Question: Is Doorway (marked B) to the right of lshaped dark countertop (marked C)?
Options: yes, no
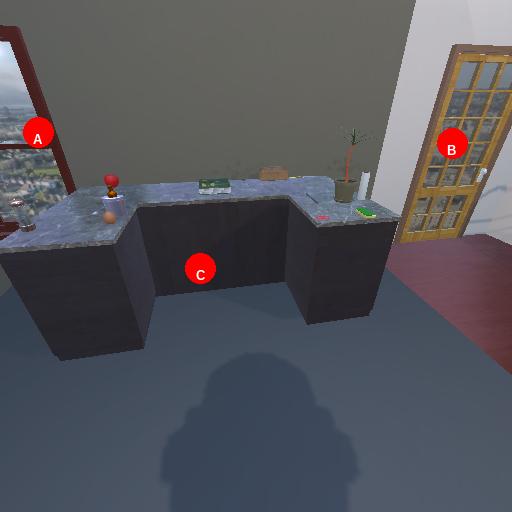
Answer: yes